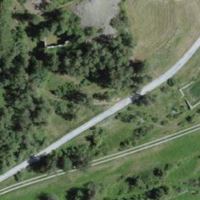
EUNIS habitat code: 23
Species observed at this site:
Campanula glomerata